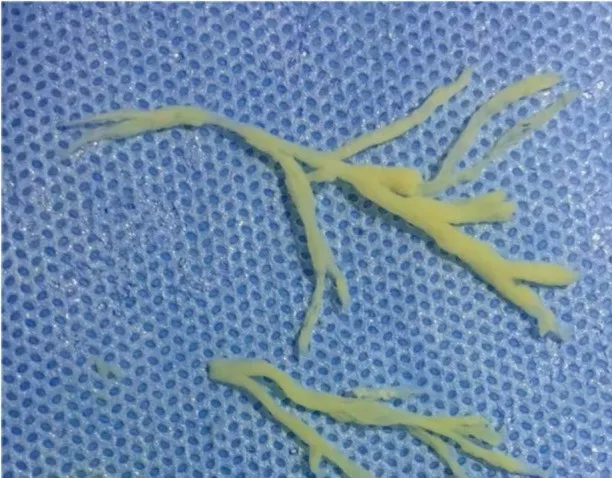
Numerous of white plasmapheresis plugs was removed by bronchoscopic clamp.
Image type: endoscopy (airway_endoscopy)